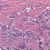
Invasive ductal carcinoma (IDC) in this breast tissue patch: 1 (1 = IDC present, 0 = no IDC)